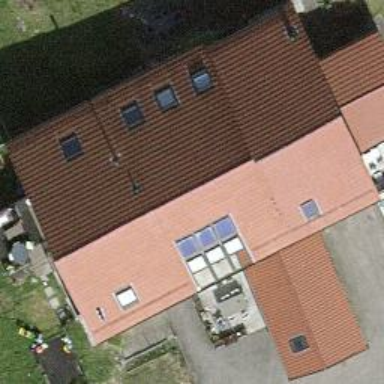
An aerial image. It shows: Simple house.